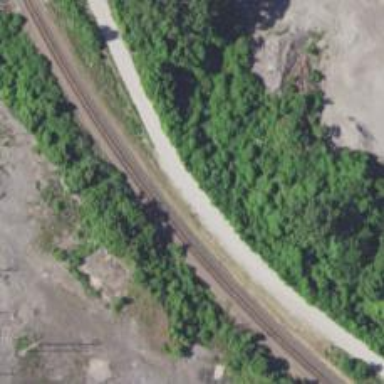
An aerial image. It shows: Abandoned railway service road.